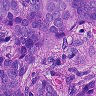
Metastatic tissue present: yes